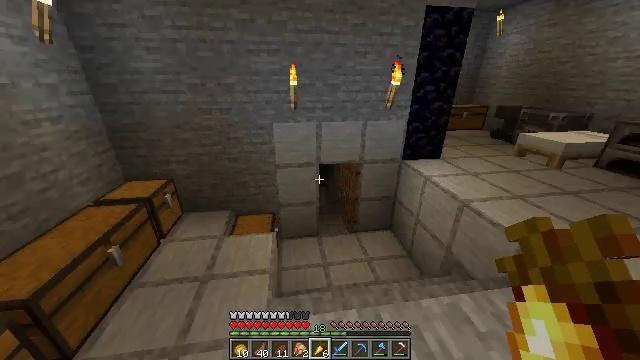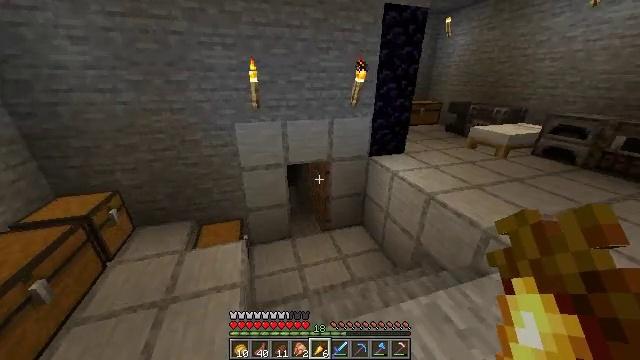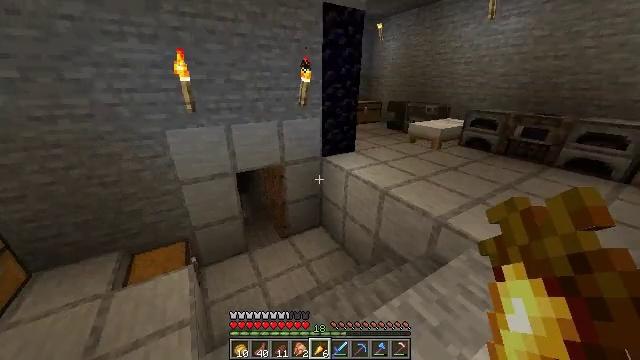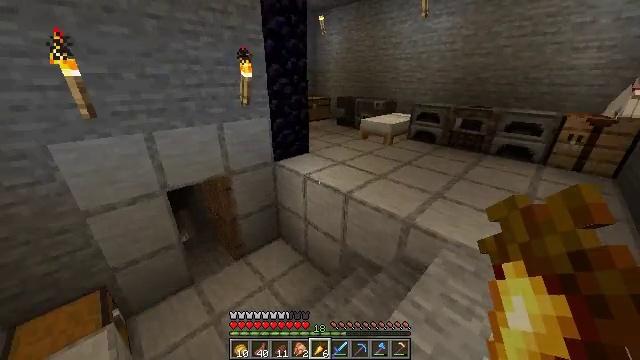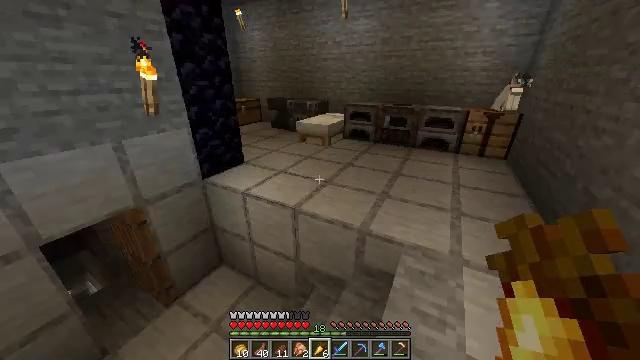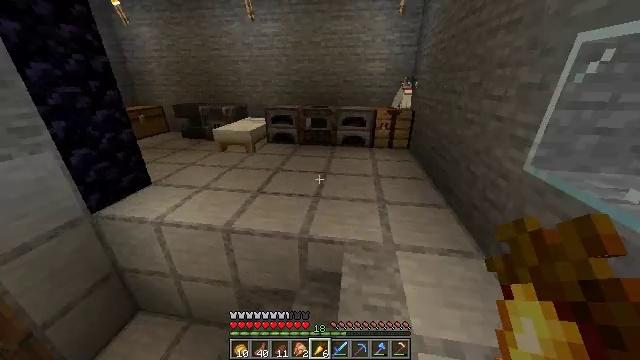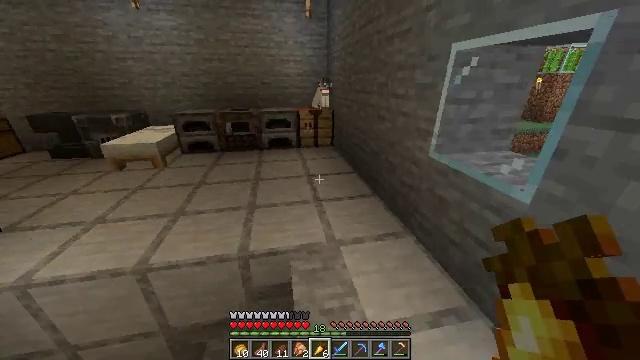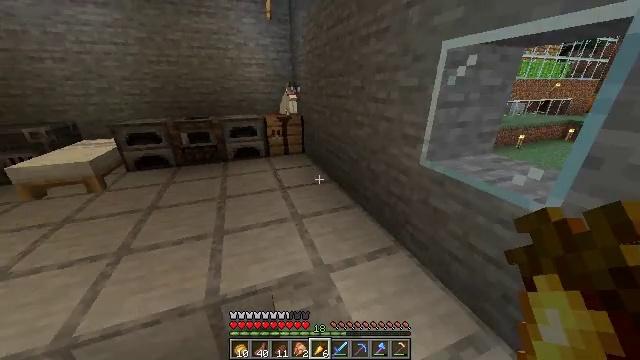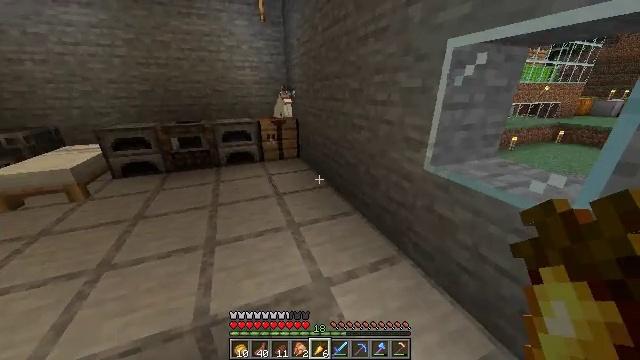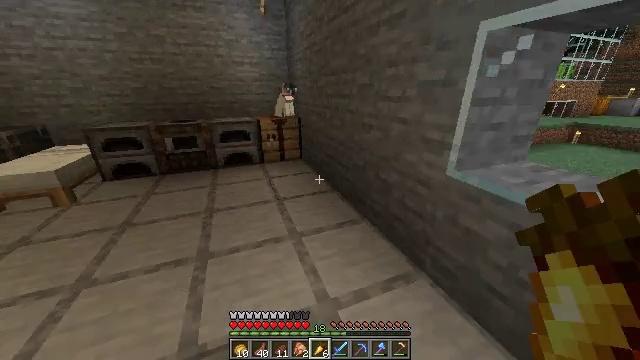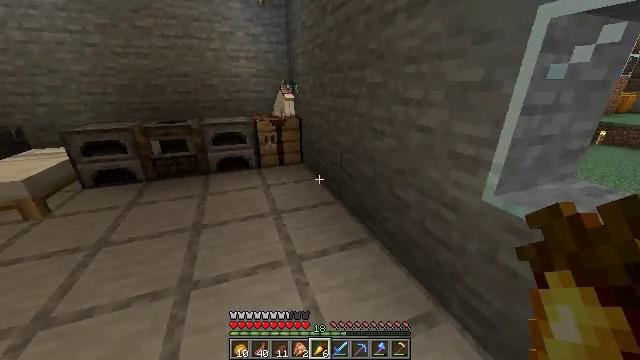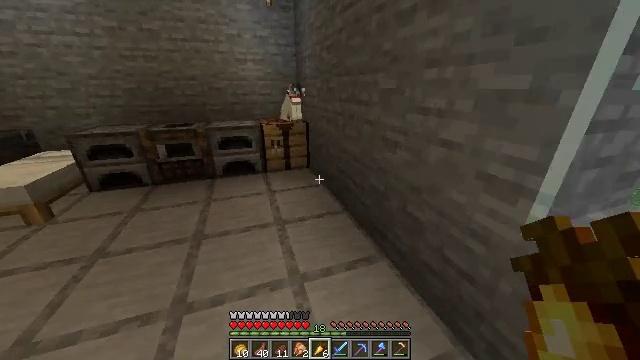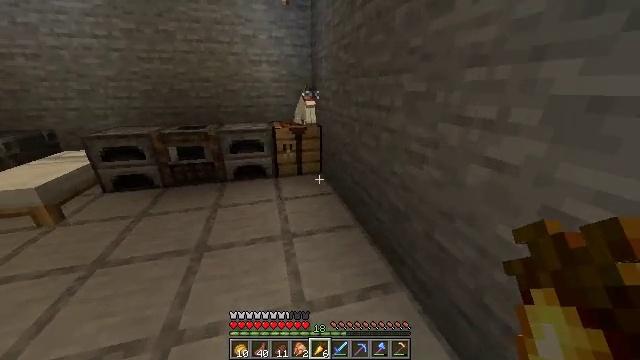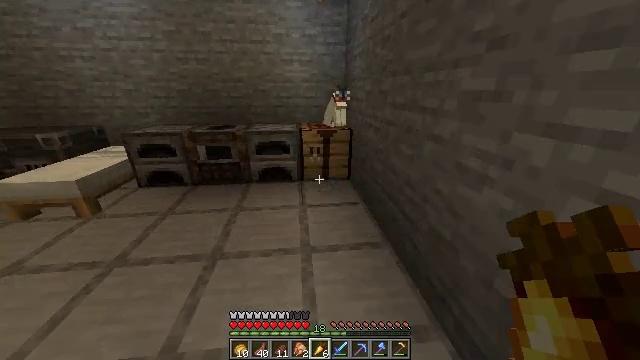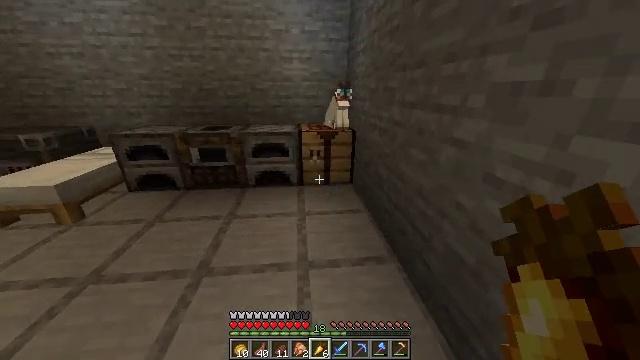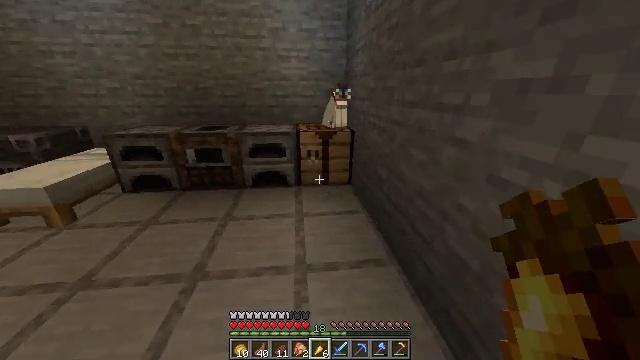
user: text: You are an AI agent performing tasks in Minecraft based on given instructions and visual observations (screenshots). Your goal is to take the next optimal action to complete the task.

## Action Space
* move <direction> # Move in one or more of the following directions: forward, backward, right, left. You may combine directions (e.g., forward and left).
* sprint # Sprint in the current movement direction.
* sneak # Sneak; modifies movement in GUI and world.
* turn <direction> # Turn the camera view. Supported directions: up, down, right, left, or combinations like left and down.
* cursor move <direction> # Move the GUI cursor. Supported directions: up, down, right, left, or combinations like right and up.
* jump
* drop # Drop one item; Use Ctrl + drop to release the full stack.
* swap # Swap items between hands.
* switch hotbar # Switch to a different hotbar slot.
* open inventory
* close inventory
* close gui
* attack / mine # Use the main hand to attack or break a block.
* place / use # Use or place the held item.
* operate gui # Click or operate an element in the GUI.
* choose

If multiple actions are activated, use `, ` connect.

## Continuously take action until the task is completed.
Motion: motion action
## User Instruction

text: Get a tripwire hook by using iron ingot, stick, and wooden plank at the crafting table.
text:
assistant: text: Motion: move forward, turn right
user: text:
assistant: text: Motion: move forward, turn right
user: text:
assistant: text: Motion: move forward, turn right
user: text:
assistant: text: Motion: move forward, turn right
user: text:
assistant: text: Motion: move forward, turn right
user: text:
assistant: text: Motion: move forward, turn right
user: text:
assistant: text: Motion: move forward, sprint, turn right
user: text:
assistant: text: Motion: move forward, sprint, turn right
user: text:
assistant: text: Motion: move forward, sprint
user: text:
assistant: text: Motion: move forward, sprint
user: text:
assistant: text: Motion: move forward, turn left
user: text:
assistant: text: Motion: move forward, turn left
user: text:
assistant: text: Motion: move forward, turn left
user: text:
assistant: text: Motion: move forward
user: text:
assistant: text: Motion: move forward
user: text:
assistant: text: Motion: move forward
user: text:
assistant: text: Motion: move forward
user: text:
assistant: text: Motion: move forward, turn left and up
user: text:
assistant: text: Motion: move forward
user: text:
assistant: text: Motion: move forward
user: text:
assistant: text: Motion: move forward, turn down
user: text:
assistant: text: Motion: move forward, turn down
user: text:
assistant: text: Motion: move forward
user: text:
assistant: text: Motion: no_op
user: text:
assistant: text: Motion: no_op
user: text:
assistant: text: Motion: turn down
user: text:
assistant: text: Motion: turn right and down
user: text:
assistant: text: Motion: turn right
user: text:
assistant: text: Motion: no_op
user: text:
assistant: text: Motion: use / place